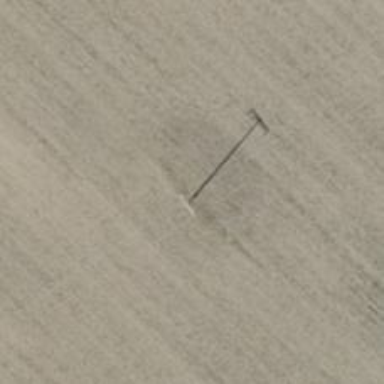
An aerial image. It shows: Power pole.